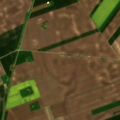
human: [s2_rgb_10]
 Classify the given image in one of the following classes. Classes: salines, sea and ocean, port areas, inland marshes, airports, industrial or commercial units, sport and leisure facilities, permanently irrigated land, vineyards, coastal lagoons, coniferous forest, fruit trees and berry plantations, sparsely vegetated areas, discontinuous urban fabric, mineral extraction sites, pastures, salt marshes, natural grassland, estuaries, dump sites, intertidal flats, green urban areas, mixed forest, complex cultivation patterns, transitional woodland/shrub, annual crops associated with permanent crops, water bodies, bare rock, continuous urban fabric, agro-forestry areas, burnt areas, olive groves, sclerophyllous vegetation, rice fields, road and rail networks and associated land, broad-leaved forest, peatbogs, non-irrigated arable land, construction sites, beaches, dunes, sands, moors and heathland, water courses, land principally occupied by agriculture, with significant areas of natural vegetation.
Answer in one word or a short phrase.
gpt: non-irrigated arable land